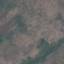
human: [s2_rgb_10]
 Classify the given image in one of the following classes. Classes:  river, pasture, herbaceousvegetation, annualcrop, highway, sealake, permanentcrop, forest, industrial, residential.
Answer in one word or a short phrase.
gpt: HerbaceousVegetation